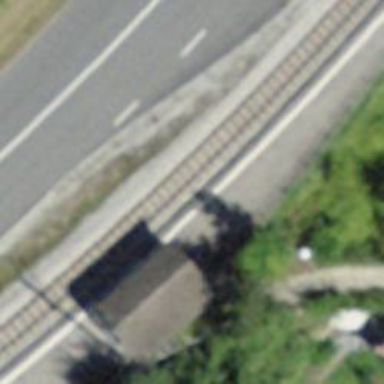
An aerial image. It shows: Railway halt station for public transport.